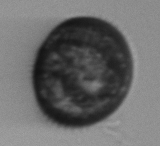
Label: Margalefidinium